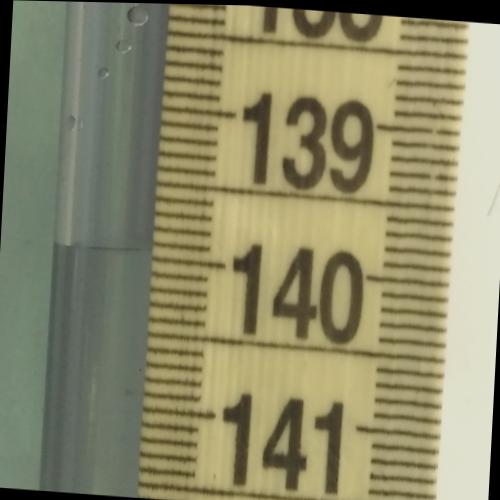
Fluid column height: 140.0 cm